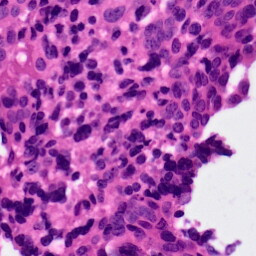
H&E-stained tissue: Ovarian